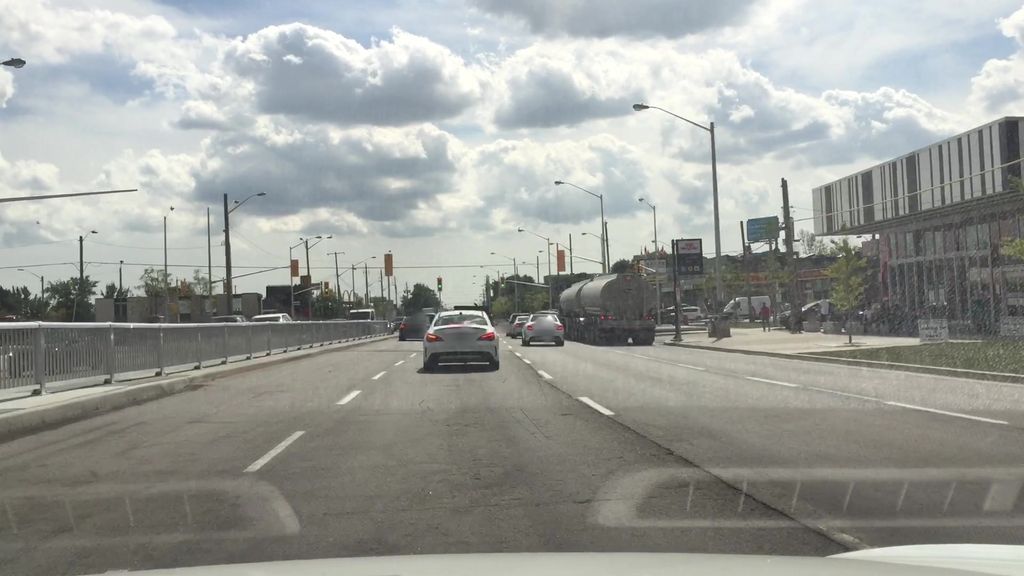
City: toronto